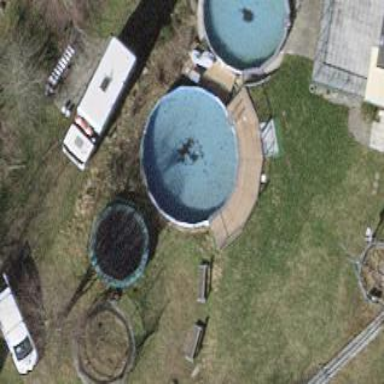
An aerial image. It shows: Swimming pool located in leisure land.